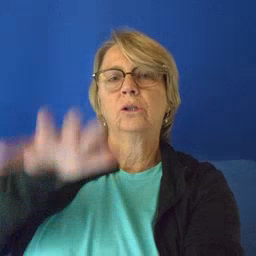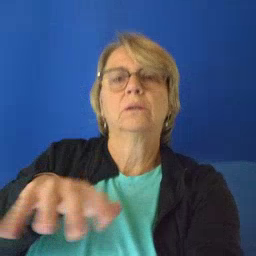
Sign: alligator